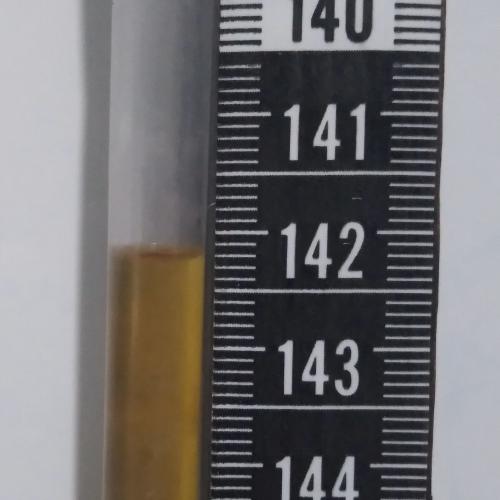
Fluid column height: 142.2 cm